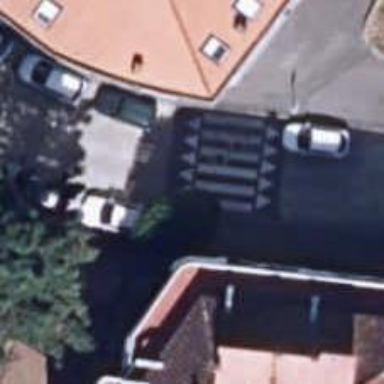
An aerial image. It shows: Marked crossing with traffic calming table.